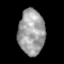
Tissue: skin
Cell type: Epithelial cells
Senescence score: 0.2845
Nuclear area (px): 1172
Mean DAPI intensity: 158.903